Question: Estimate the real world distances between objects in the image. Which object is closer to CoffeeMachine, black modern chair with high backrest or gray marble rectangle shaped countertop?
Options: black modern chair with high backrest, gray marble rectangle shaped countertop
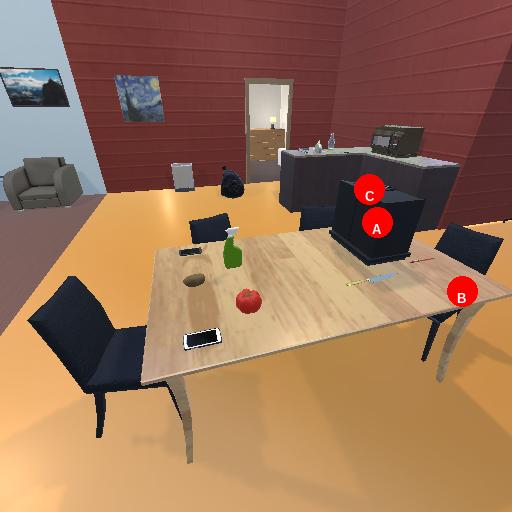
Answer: black modern chair with high backrest